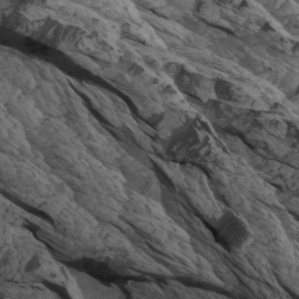
Label: non_frost